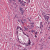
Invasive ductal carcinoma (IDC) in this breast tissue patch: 1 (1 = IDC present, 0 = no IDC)